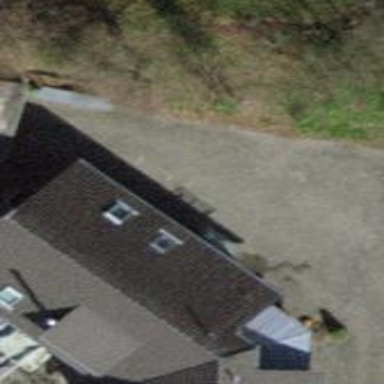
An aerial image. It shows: Building with tile roof.